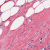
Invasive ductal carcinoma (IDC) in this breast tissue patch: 1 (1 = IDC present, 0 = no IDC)